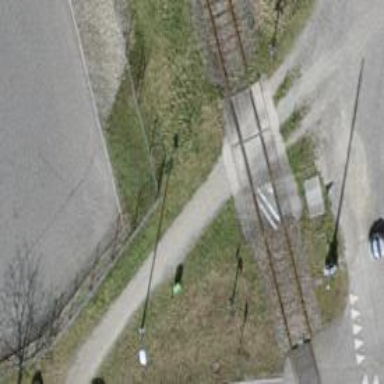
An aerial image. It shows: Crossing for the railway.